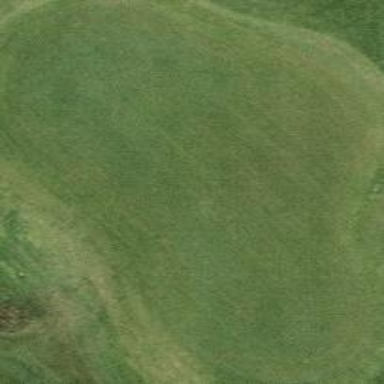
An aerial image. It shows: Golf green.